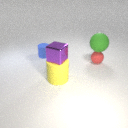
small red rubber sphere to the right of small blue rubber cylinder